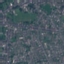
Land use / land cover class: Residential